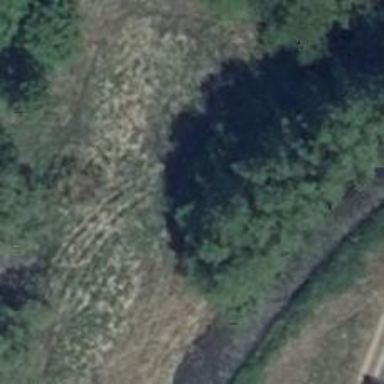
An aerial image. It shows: Grassy track road with grade 4 track type.